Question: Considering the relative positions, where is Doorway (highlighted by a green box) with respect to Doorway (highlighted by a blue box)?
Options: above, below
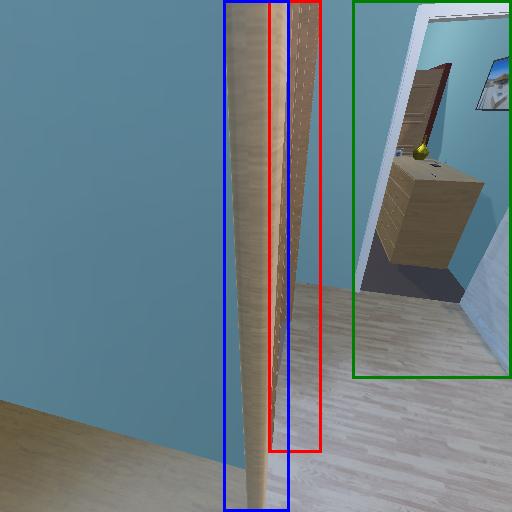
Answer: above